Field crop: maize
Growth stage: 2
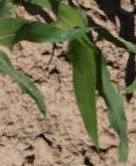
Species: maize